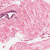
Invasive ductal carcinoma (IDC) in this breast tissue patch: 0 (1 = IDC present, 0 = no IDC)